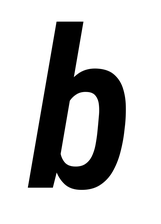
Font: Roboto-Italic_Condensed_SemiBold_Italic